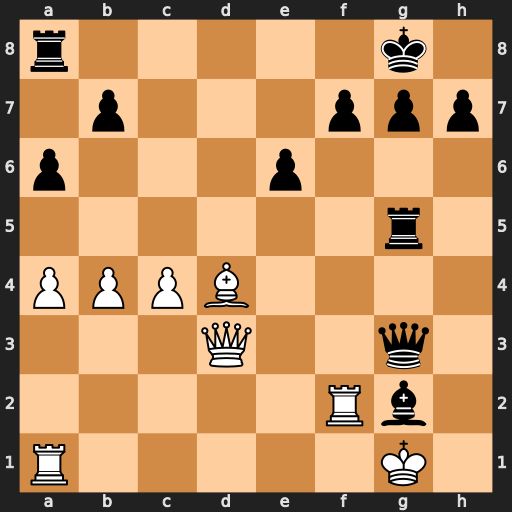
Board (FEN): r5k1/1p3ppp/p3p3/6r1/PPPB4/3Q2q1/5Rb1/R5K1
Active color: w
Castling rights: -
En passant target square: -
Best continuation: Qxg3 Rxg3 Rxg2 Rxg2+ Kxg2